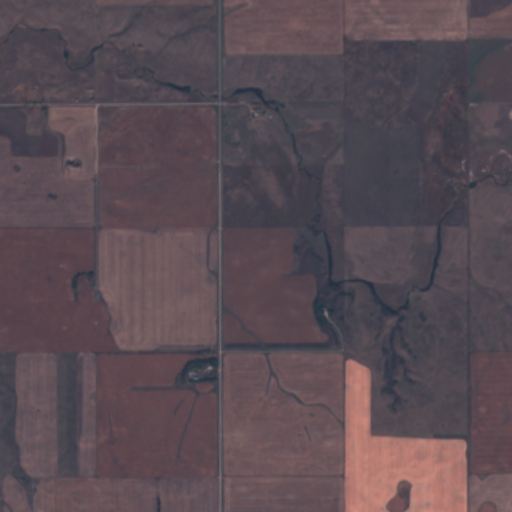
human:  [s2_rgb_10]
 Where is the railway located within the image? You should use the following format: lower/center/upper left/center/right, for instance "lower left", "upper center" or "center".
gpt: The railway is located in the lower left of the image.
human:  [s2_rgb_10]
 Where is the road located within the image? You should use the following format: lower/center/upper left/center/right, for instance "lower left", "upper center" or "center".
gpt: There is no road in the image.